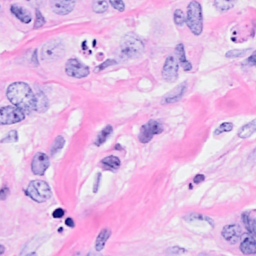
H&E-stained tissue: Breast